Question: I'm trying to grasp how npm install works.

Shouldn't this have installed all the dependencies in package.json ?
I wen't to the docs <URL>
> npm install (in package directory, no arguments):
Install the dependencies in the local node_modules folder.
What i understood is when invoking This package.json (/protractor/package.json) is not the place where npm will look for dependencies in the folder i am currently in.
In there a are a bunch of packages each with it's own package.json
Why are they not getting installed ?
When first cloning the app , i wen't into the root folder invoked
And node models were created , and all the dependecies in ~/angular-phonecat/package.json were installed.
Why doesn't it work the same way from inside the protractor folder ?
Does it have something to do with the warning above ?
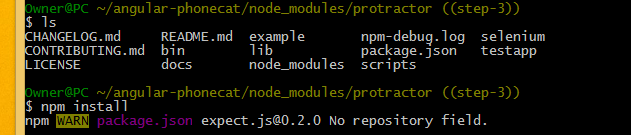
Answer: You are in an installed package. When you install protractor it automatically installs all it's dependencies because protractor is an NPM package. If you delete the "node_modules" folder in there and type npm install, it will reinstall everything. Note: this is not the purpose of npm.
NPM is used for when you have your own project and you store it on a repository, you can add all the dependencies so when a user downloads the repository they can just type npm install to get the dependencies from npm.